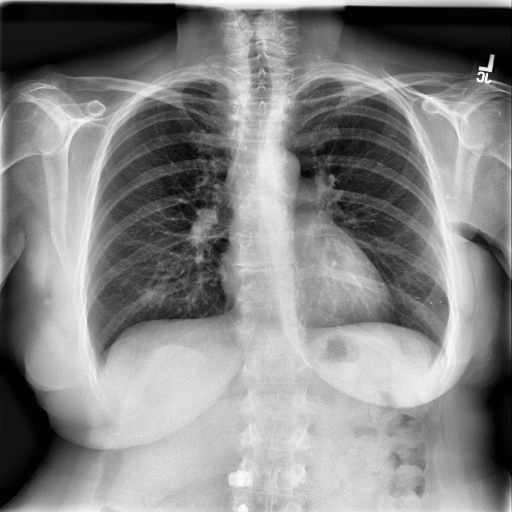
Finding: NORMAL